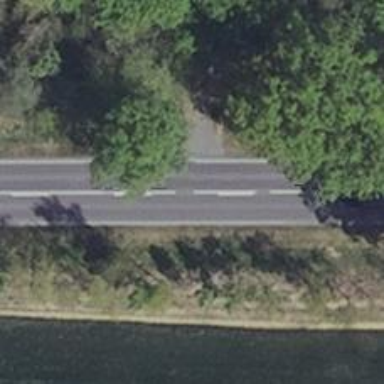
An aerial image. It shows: Asphalt road classified as primary highway.